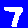
Digit: 7